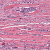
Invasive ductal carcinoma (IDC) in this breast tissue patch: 1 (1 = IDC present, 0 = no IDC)